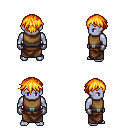
a pixel art fantasy rpg character, male body template, dark elf, purple skin, leather chest armor, robe skirt, light blonde short bangs hairstyle, metal gloves, four views (front, back, left, right), 2x2 character sprite sheet, small pixel art, hard edges, no anti-aliasing